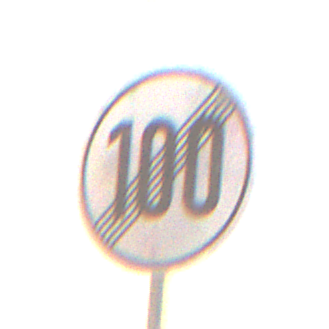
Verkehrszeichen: EndeGeschwindigkeit100
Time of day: SunriseSunset
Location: Outdoor (Nature)
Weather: Clear
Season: NotSpecified
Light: Natural